Question: In some implementations of Canny Operator

(only exponent part) are used instead of simple Gauss two-dim function:
Let's call it the "short" function. In Canny's original work(<URL> he also uses this function, but there are many implementations on the internet and in good books, that use the standard Gauss two-dim function.
In my application I have a rather dark image of gradient's magnitude which uses the standard function and practically corners are not allocated while with the "short" function everything works as expected.
> : What is the difference between these functions and why
do some people use one function, while some people use another
function?
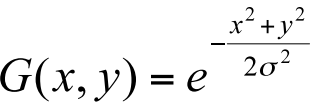
Answer: Canny operator looks for the point of maximum derivative and therefore the scale of the input function doesn't matter.
"Only the exponent part" seems to mean that just omitting the normalization factor. A convolution with the un-scaled gaussian will simply be proportional to the convolution with a normalized gaussian.
This should make no difference if the next operation is a maximum-derivative search.